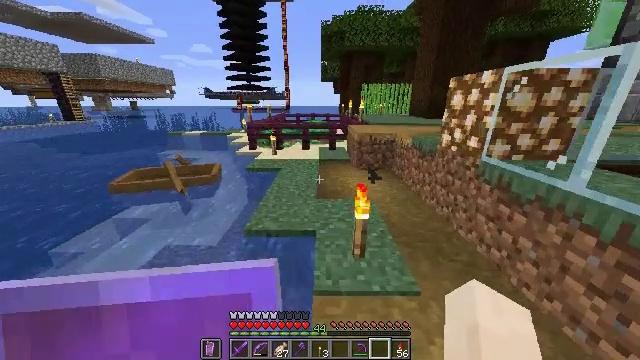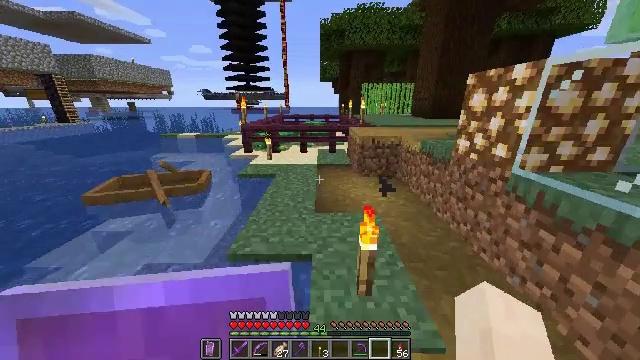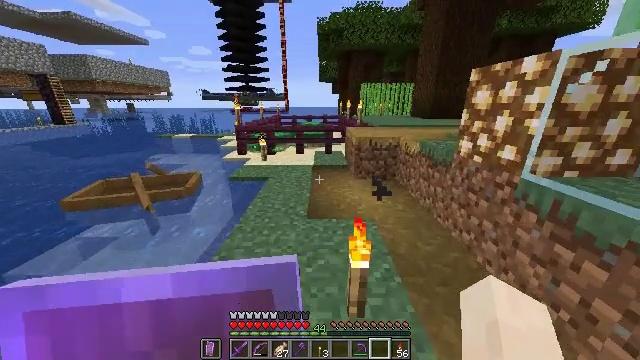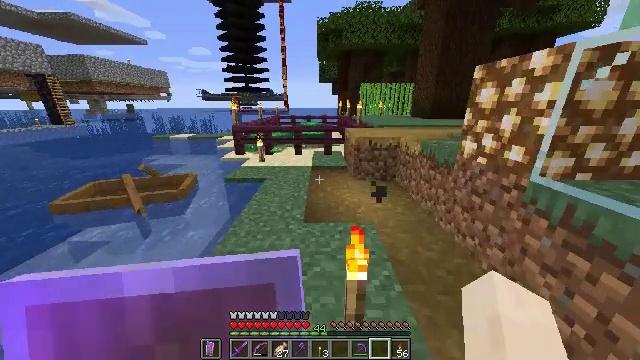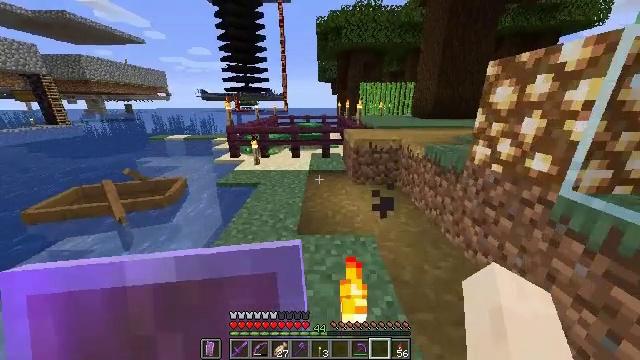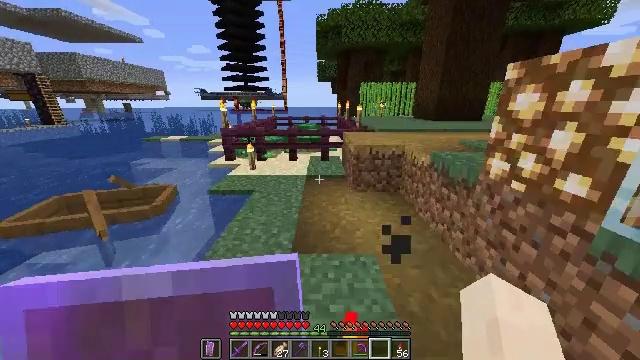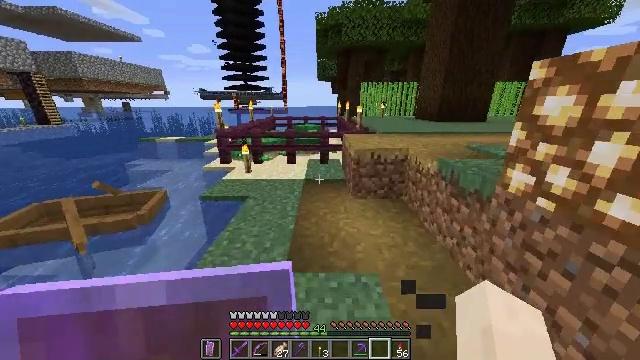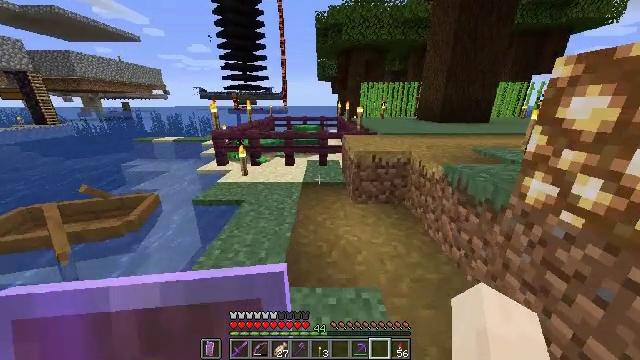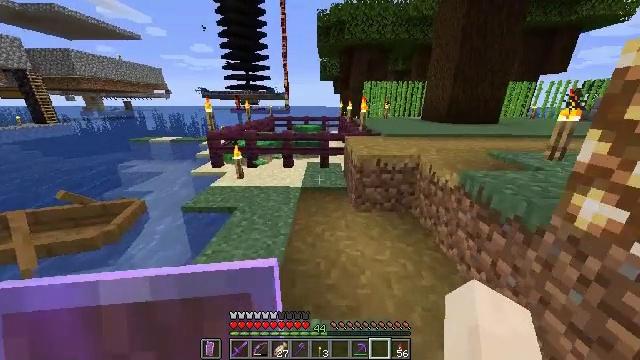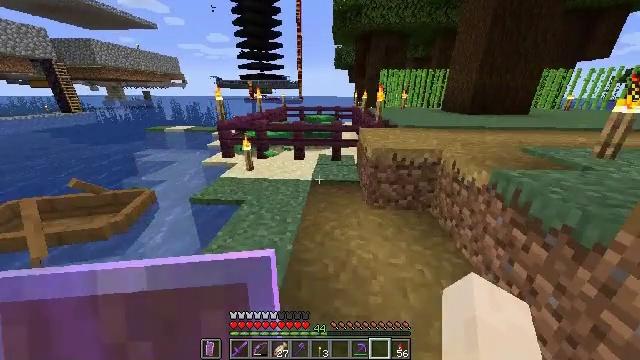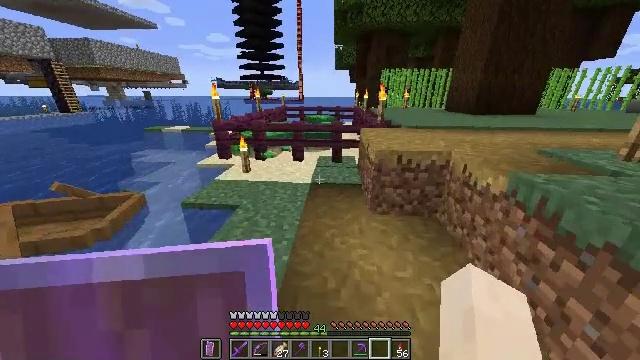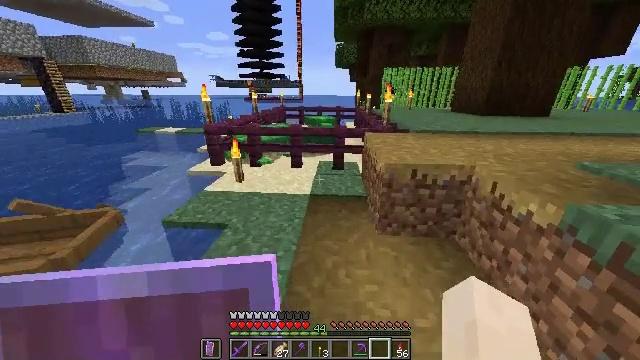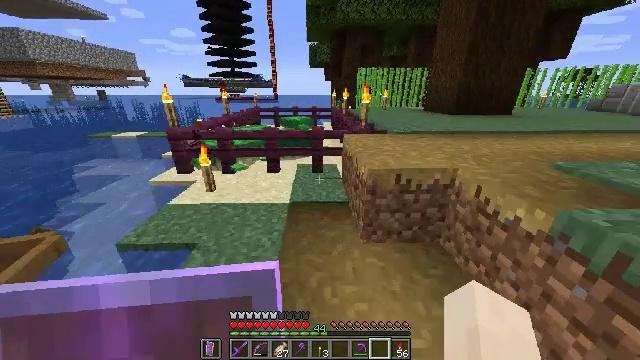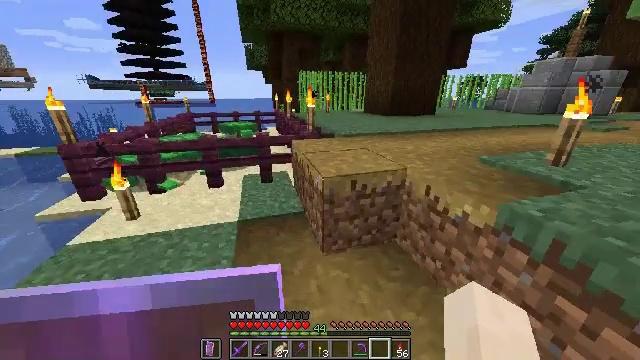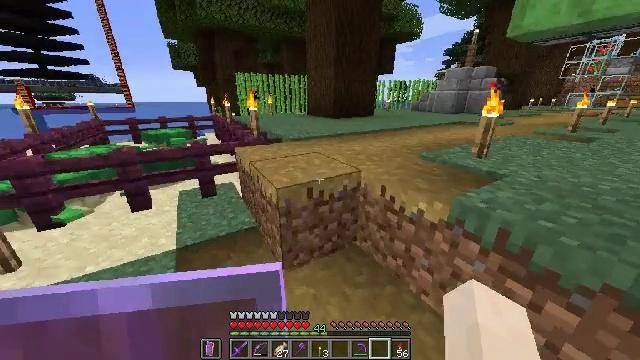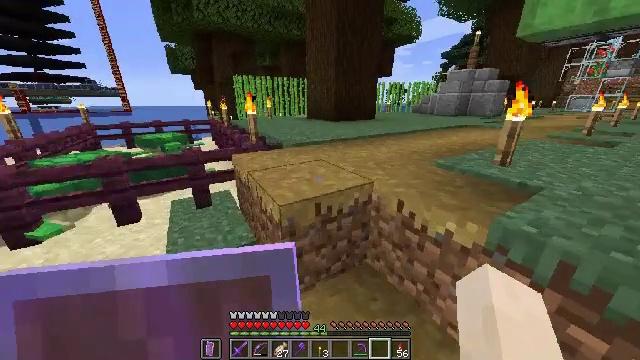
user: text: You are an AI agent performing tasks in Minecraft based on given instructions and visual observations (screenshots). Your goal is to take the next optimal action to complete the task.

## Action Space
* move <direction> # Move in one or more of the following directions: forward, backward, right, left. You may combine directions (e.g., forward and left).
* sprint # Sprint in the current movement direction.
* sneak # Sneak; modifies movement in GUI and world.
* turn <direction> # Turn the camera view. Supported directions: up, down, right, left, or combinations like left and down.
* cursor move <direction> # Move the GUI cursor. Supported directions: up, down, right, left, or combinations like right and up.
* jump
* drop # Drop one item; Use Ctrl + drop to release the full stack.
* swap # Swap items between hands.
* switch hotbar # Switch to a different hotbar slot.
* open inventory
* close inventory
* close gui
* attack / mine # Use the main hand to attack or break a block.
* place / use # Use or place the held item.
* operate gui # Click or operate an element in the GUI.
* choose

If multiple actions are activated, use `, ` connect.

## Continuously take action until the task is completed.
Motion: motion action
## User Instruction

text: Dig up the bone block in the desert or swamp biome.
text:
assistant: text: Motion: move forward and move right, sprint
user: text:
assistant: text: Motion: move forward and move right, sprint
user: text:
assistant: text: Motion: move forward, sprint
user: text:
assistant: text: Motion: move forward, sprint
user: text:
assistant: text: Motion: move forward, sprint
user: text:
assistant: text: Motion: move forward, sprint
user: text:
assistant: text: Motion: move forward, sprint
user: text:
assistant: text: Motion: move forward, sprint
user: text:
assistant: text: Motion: move forward, sprint, turn left and down
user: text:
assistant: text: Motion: move forward, sprint
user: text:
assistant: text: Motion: move forward, sprint
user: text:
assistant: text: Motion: move forward, sprint, turn right
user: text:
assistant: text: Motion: move forward, sprint, turn right
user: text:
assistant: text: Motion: move forward, sprint, turn right
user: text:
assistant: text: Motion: move forward, sprint, jump
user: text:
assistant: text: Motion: sprint, jump
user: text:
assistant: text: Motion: move forward, sprint, jump
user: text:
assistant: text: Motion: move forward, sprint
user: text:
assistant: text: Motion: move forward, sprint
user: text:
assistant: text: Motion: move forward, sprint
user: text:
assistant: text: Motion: move forward, sprint
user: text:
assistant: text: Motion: move forward, sprint
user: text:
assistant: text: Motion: move forward, sprint, turn left
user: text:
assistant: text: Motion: move forward, sprint, turn left
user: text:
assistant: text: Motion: move forward, sprint, turn left and down
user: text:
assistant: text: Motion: move forward, sprint, turn left and down
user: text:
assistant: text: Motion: move forward, sprint, turn left
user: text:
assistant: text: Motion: move forward, sprint, turn left, jump
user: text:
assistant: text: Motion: sprint, turn left, jump
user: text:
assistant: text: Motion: sprint, jump